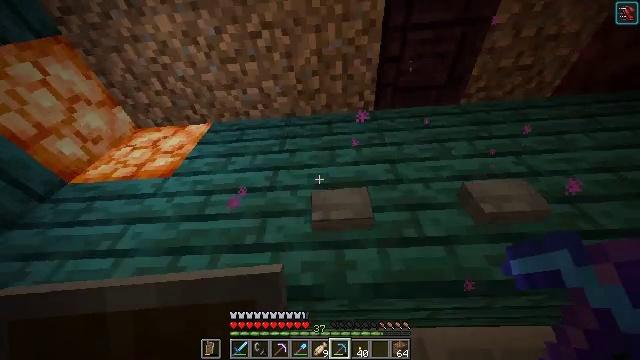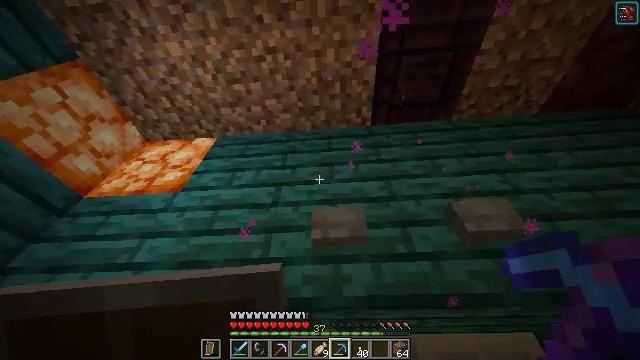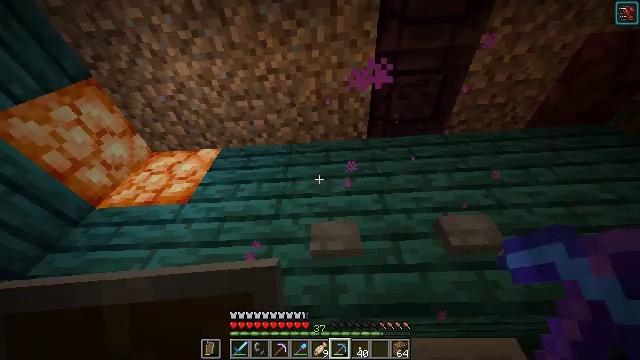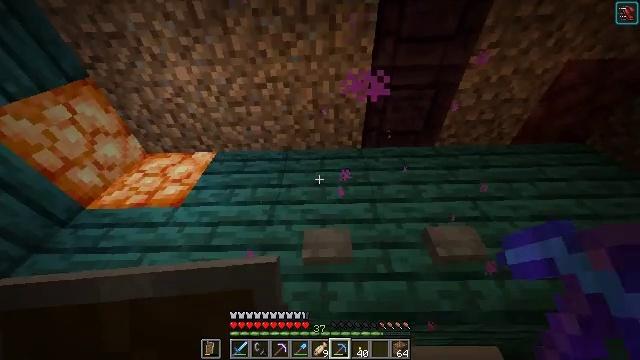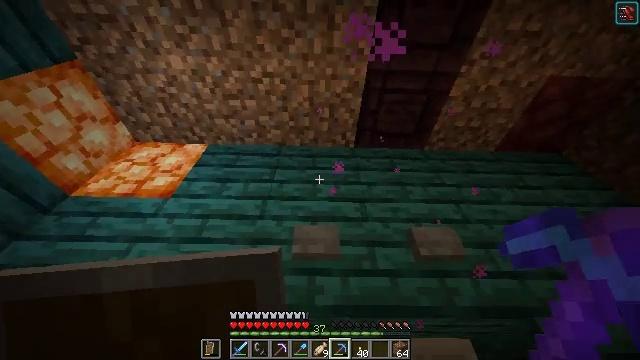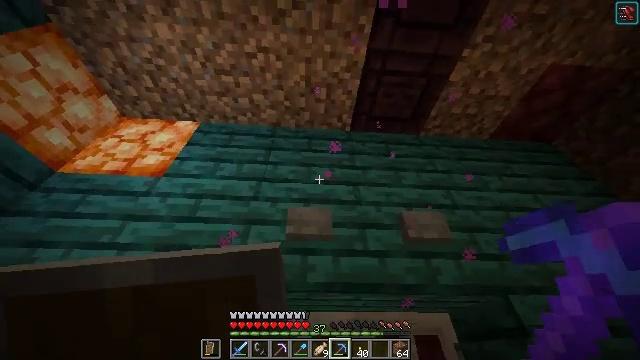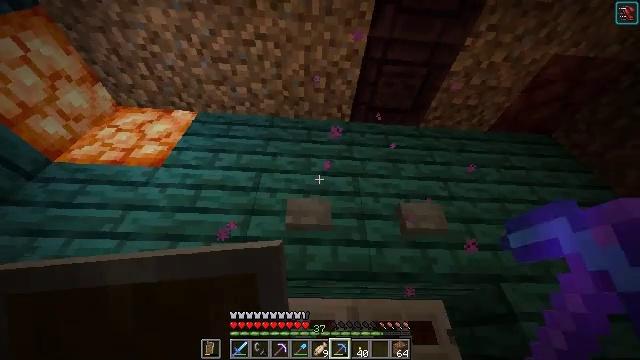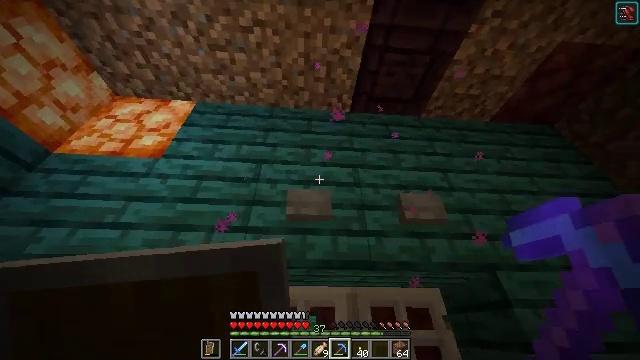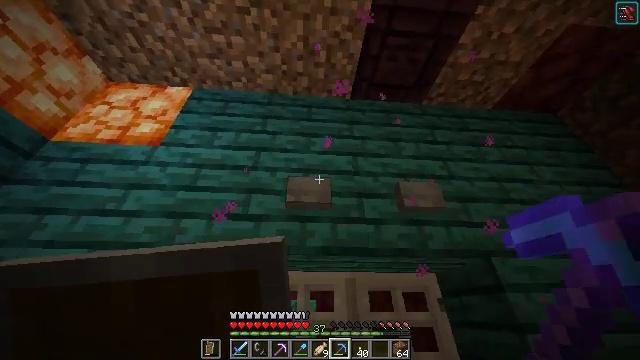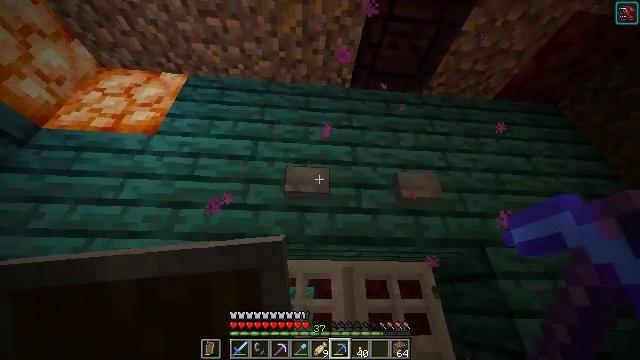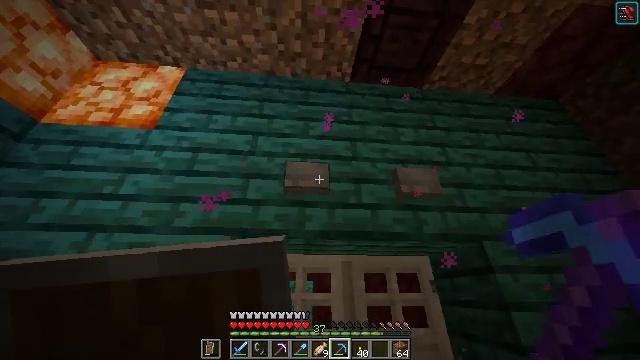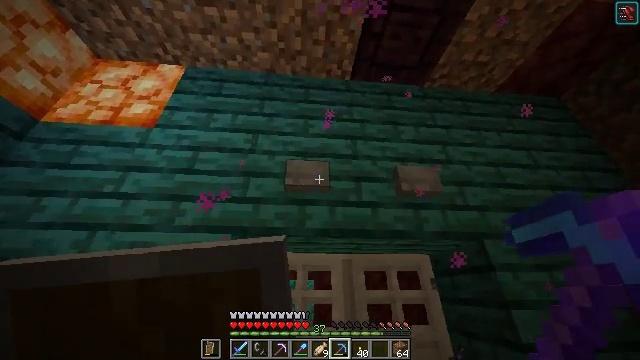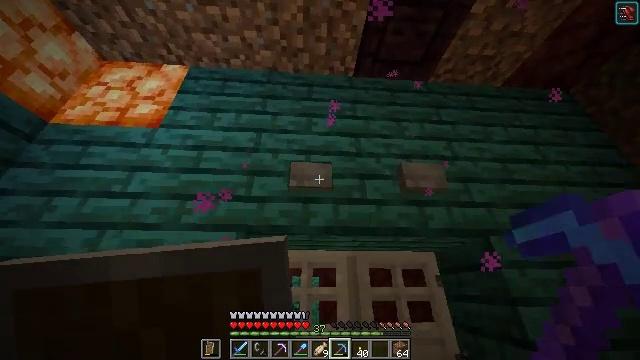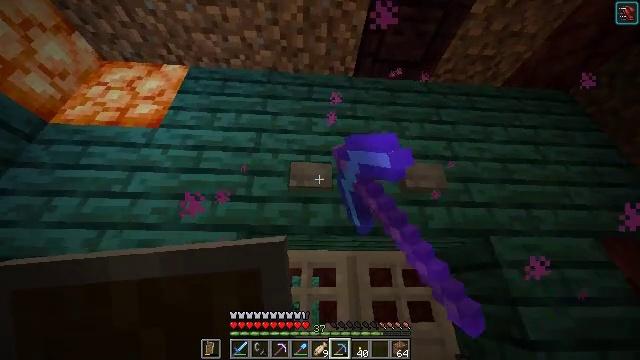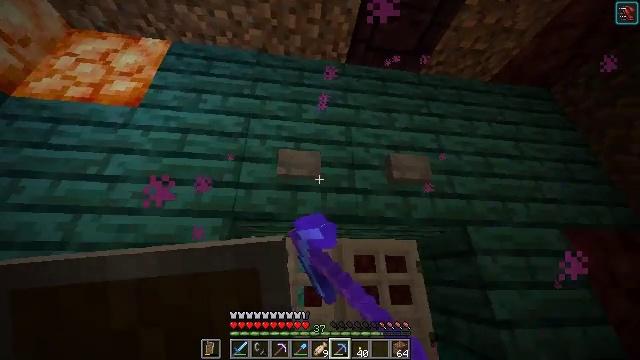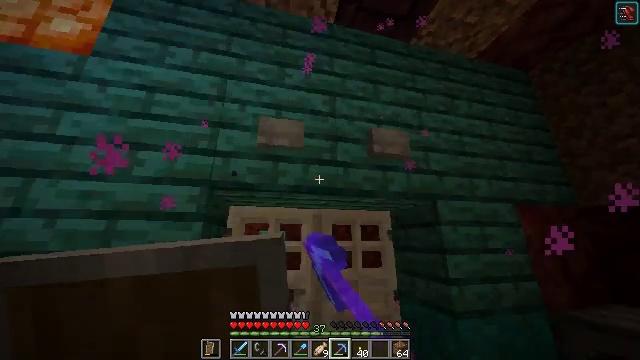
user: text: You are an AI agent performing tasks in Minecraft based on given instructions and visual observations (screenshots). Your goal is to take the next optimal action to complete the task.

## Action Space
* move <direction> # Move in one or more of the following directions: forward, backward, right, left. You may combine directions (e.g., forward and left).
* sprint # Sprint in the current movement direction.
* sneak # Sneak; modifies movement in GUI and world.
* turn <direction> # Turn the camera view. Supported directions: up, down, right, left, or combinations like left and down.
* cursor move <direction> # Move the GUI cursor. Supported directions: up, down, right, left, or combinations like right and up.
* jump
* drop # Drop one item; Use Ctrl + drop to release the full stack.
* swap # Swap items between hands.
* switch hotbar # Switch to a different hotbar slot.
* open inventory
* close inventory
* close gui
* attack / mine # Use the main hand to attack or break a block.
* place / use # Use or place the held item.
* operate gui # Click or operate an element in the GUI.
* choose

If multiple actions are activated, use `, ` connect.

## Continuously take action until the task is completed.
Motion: motion action
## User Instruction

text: Collect crimson fungus by left-clicking.
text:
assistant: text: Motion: no_op
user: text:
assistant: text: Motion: no_op
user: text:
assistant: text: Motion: turn right and up
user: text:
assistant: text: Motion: turn right and down
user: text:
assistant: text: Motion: turn right and down
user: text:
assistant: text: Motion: turn down
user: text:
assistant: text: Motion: turn down
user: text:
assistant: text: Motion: turn down
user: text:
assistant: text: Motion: turn down
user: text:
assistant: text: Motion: turn down
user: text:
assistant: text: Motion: no_op
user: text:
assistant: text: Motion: turn left, use / place
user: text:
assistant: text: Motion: use / place
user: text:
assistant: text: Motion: turn right and down, use / place
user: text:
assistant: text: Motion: turn right and down
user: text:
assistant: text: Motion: move forward, turn right and down
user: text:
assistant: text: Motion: move forward, turn down
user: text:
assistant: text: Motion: move forward, turn down
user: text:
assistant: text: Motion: move forward, turn down
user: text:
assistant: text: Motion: move forward, turn left
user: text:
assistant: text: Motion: move forward, turn left and down
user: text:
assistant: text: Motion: move forward, turn left and down
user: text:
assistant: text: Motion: move forward, turn left
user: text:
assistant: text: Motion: move forward, turn left
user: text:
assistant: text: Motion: move forward
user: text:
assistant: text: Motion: move forward
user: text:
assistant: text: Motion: move forward
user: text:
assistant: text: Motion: move forward
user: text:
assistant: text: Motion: move forward
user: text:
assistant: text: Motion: move forward and move right